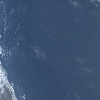
Label: water